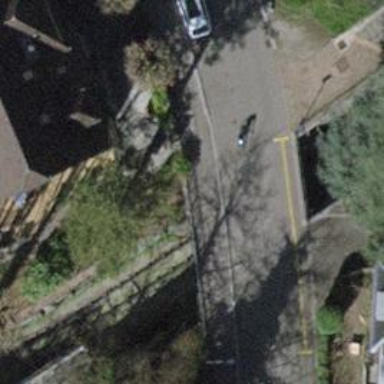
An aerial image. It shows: Residential road with asphalt surface. There is bridge over it with separate sidewalk.